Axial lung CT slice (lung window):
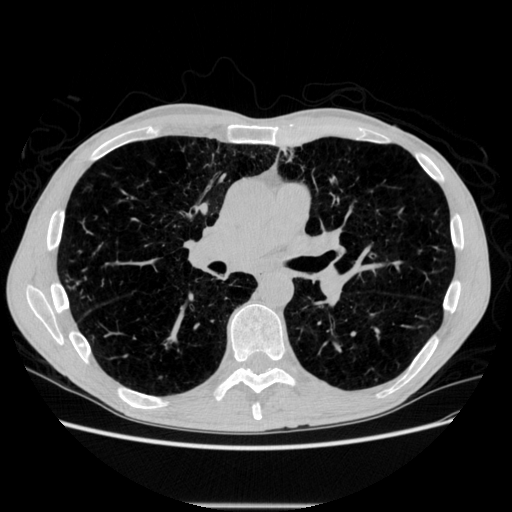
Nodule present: no